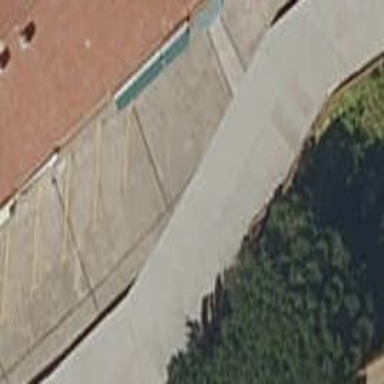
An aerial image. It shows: Carport building.